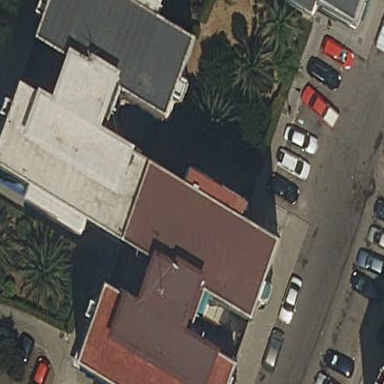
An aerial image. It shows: Image showing building with apartments.